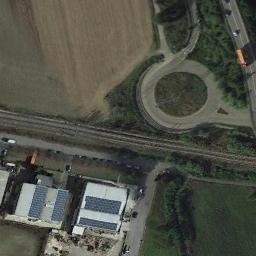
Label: roundabout